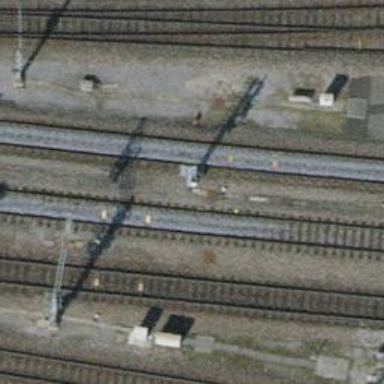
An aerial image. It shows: Railway track with contact lines for electrification.